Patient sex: M
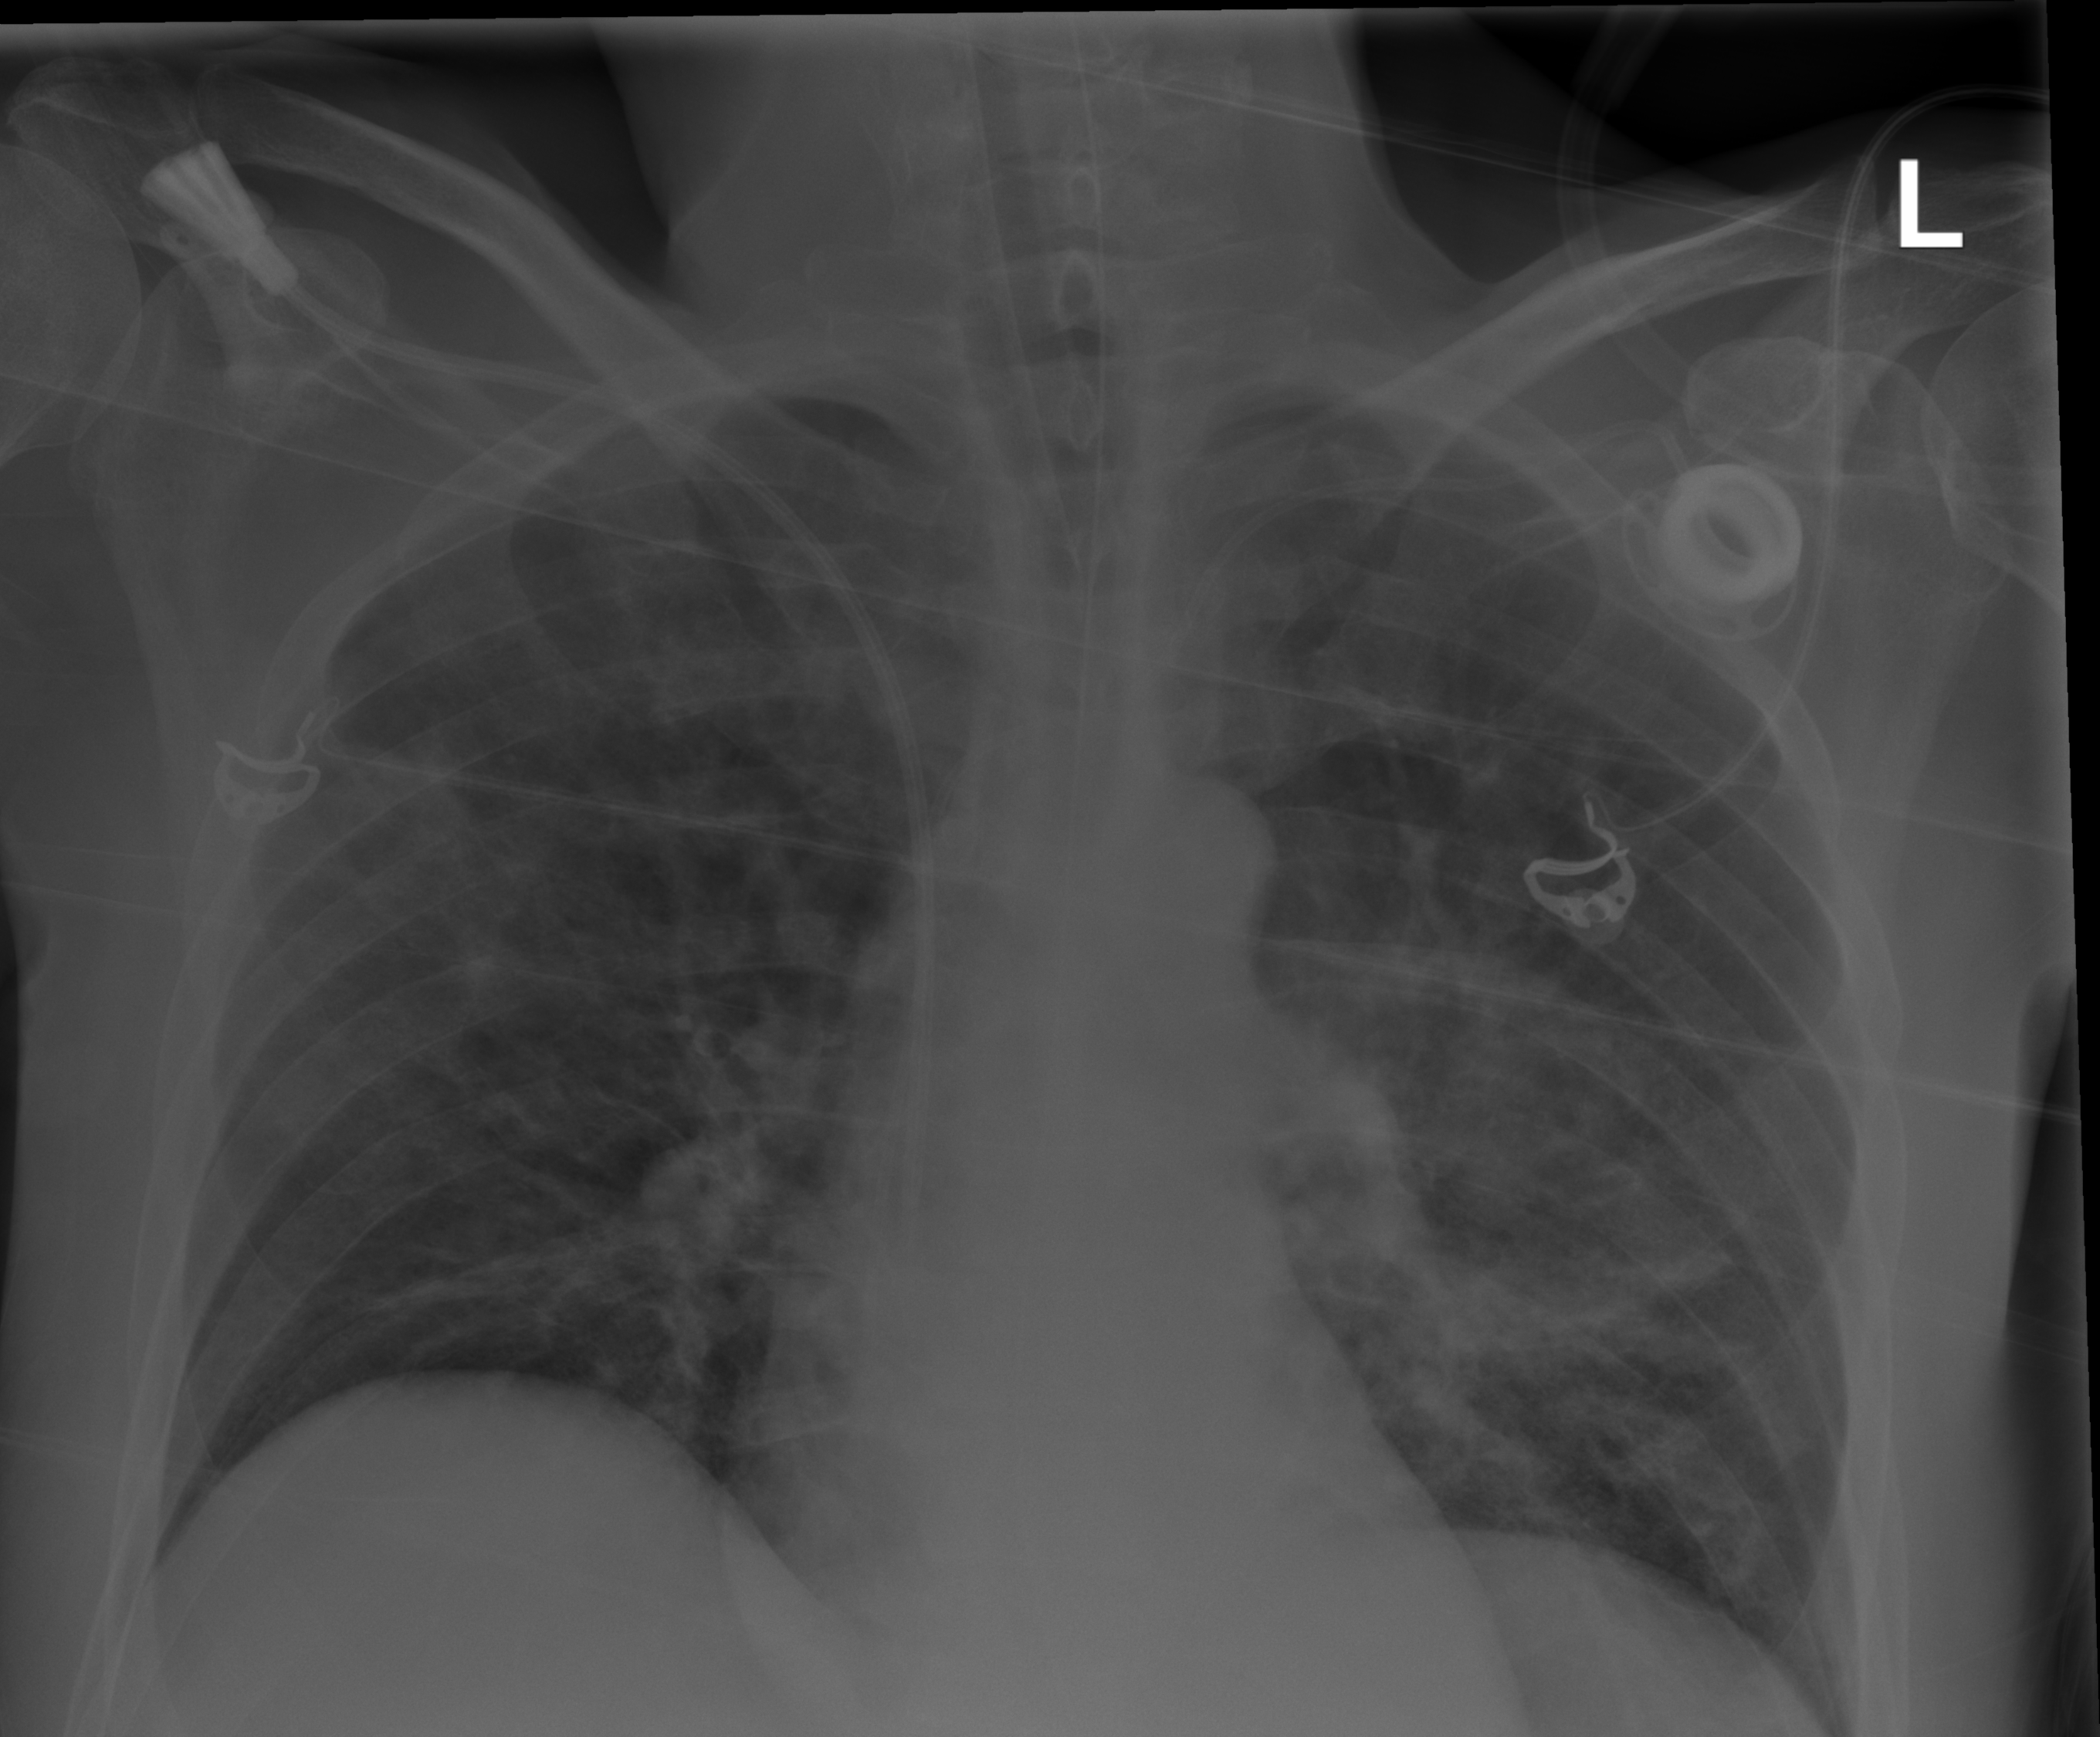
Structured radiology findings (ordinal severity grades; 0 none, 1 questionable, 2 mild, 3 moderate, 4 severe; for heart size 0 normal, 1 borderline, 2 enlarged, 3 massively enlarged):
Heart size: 0
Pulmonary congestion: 0
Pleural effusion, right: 0
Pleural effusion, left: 0
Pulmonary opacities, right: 2
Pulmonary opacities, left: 3
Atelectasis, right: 2
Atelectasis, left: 2